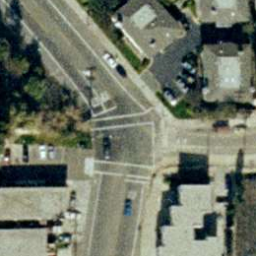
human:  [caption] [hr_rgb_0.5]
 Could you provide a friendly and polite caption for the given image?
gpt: An intersection  with some houses and plants at the corners .

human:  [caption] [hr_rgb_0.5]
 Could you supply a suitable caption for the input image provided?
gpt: An intersection with some cars on the road .

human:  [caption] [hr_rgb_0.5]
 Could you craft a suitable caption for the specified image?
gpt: An intersection with some houses and plants at the corners .

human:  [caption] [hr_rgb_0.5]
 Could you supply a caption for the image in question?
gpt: An intersection with two roads are not vertical .

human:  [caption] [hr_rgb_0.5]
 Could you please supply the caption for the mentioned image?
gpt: An intersection with two roads are not vertical to each other .